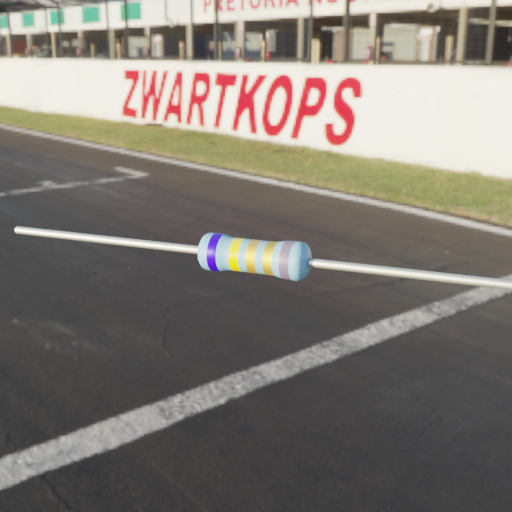
Resistor colour bands (in order): blue, yellow, gold, gold, gray